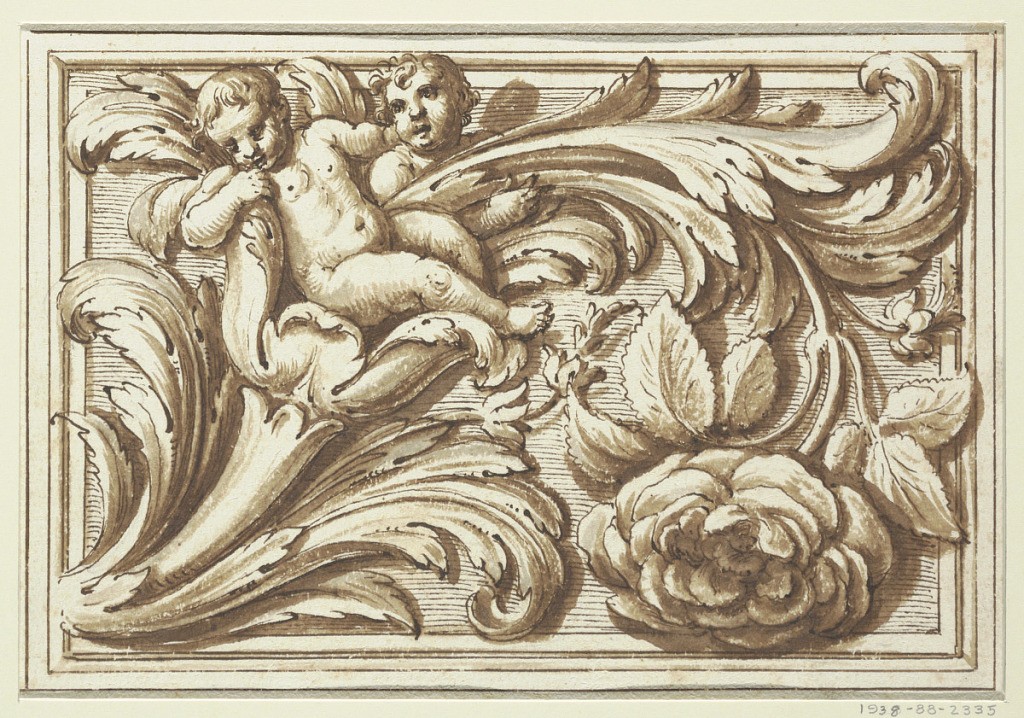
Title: One of a set of projects for a title page and the decoration of a horizontal panel
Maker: Francesco Bedeschini, Italian
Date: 1675-1699
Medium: Pen, brush, sepia
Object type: Drawing
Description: The panel has an elaborated frame, the outermost borderline of which is framing the drawing.With the blossom of a rose and two putti. Intended to be engraved